Question: Using, highcharts I'm trying to get the fill color to work properly on IE. In the picture below, you'll see the background is transparent (no color at all). I need it to be black with an opacity of 0.8.
Changing the 'fill' css property in Firefox/Chrome will change the color.
What do I need to do to get the fill property to show up?
Example Markup:
'''
<g class="highcharts-tooltip" zIndex="8" style="cursor:default;padding:0;white-space:nowrap;" visibility="hidden" opacity="0" transform="translate(295,43)">
<rect rx="3" ry="3" fill="none" x="0.5" y="0.5" width="92" height="46.046875" isShadow="true" stroke="black" stroke-opacity="0.049999999999999996" stroke-width="5" transform="translate(1, 1)"></rect>
<rect rx="3" ry="3" fill="none" x="0.5" y="0.5" width="92" height="46.046875" isShadow="true" stroke="black" stroke-opacity="0.09999999999999999" stroke-width="3" transform="translate(1, 1)"></rect>
<rect rx="3" ry="3" fill="none" x="0.5" y="0.5" width="92" height="46.046875" isShadow="true" stroke="black" stroke-opacity="0.15" stroke-width="1" transform="translate(1, 1)"></rect>
<rect rx="3" ry="3" fill="0.5" x="0.5" y="0.5" width="92" height="46.046875" stroke="#e87c05" stroke-width="1" anchorX="104.5" anchorY="31"></rect>
<text x="8" y="21" style="font-family:'Helvetica Neue', Helvetica, Arial, sans-serif;font-size:12px;color:#ffffff;fill:#ffffff;" zIndex="1">
<tspan style="fill:#acacac" x="8">Excellent</tspan>
<tspan style="font-weight:bold" x="8" dy="16">91</tspan>
<tspan dx="0"> Responses</tspan>
</text>
</g>
'''

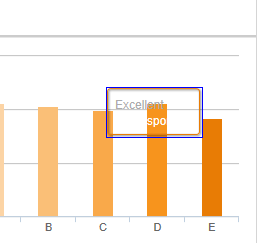
Answer: It was staring me right in the face. The '<rect>' elements have a fill of none. Change those, and it works as expected.